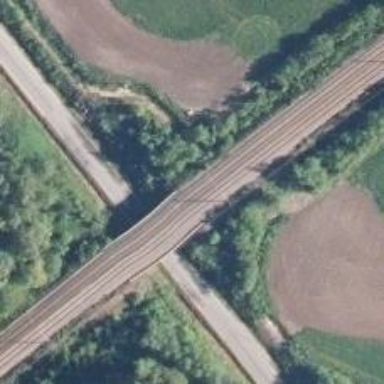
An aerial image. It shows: Bridge used by trains with continuous electrified contact lines.